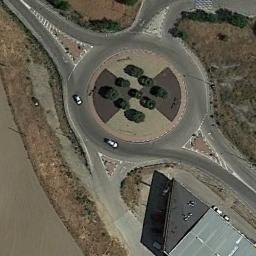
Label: roundabout